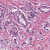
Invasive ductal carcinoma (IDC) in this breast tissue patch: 1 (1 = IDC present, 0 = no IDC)